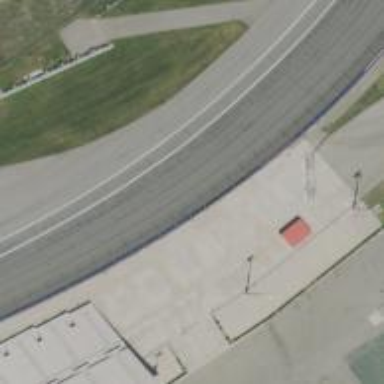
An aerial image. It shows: Raceway for motor sports.